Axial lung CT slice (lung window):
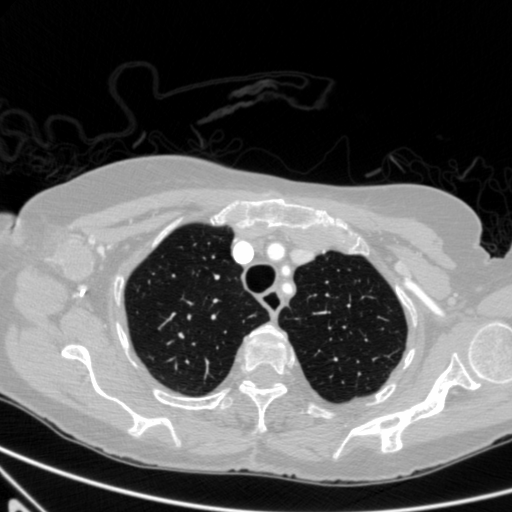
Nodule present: no